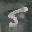
Label: 5